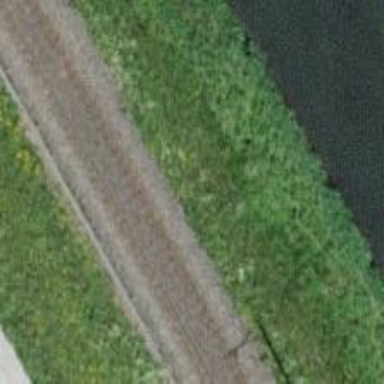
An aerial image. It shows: Single railway track with electrified contact line.